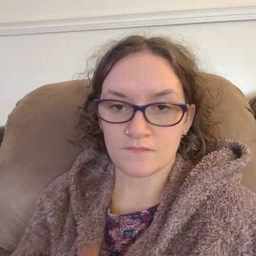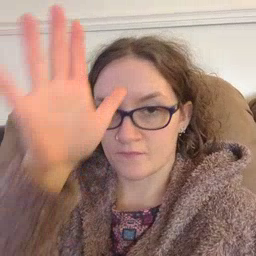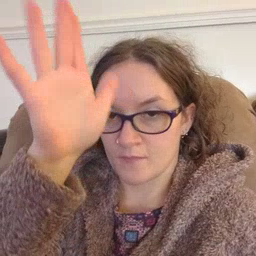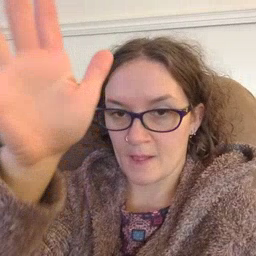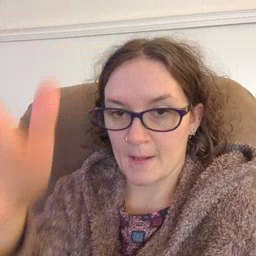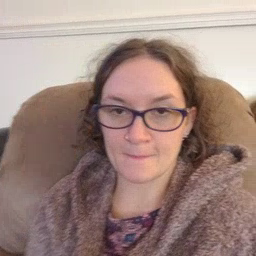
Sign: grandpa